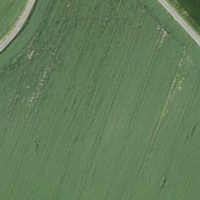
EUNIS habitat code: 52
Species observed at this site:
Centaurea cyanus